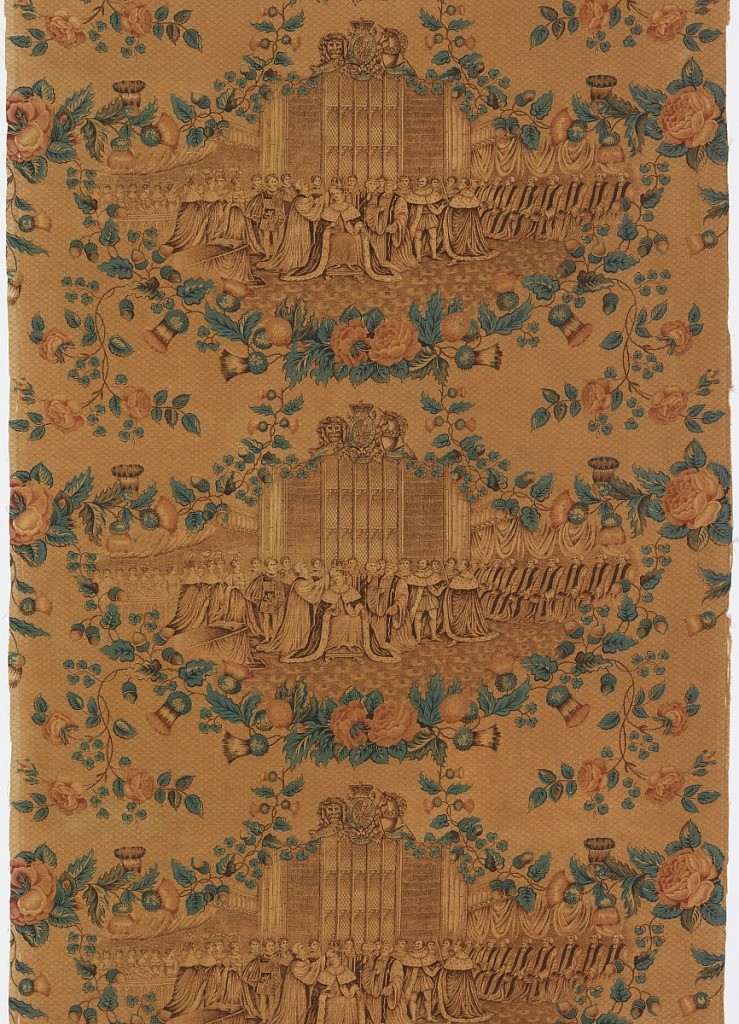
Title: Textile
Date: ca. 1840
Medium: cotton Technique: roller printed on plain weave
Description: Straight repeat showing the coronation of Queen Victoria in 1837. Enclosed in a swag of flowers which include the rose and thistle.